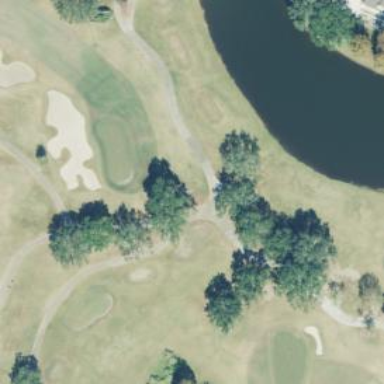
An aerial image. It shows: Path for both road and golf.